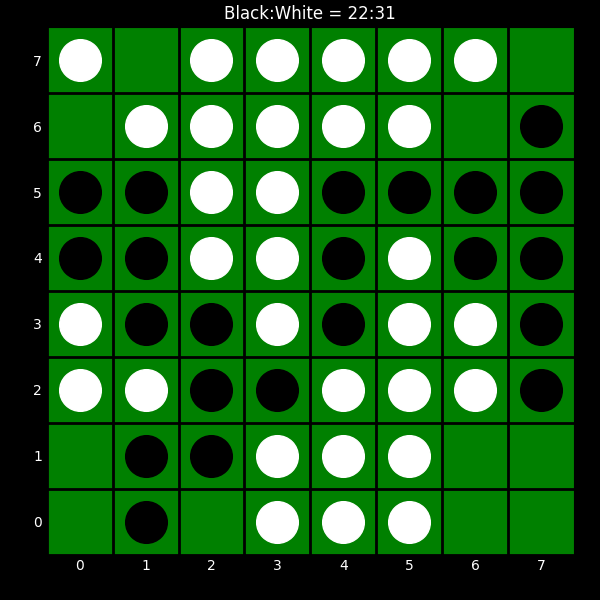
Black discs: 22
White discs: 31